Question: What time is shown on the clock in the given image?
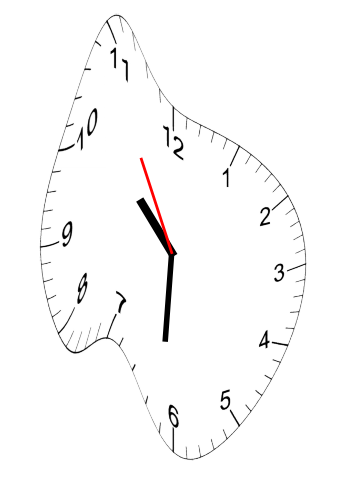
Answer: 10:30:55